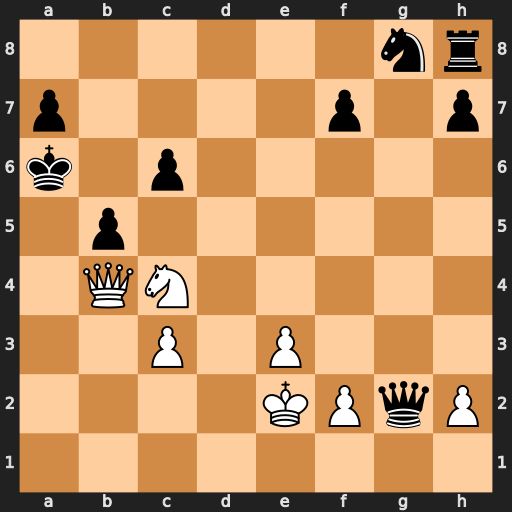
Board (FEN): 6nr/p4p1p/k1p5/1p6/1QN5/2P1P3/4KPqP/8
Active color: w
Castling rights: -
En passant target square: -
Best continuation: Qa5+ Kb7 Nd6+ Kb8 Qd8#